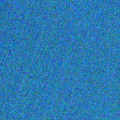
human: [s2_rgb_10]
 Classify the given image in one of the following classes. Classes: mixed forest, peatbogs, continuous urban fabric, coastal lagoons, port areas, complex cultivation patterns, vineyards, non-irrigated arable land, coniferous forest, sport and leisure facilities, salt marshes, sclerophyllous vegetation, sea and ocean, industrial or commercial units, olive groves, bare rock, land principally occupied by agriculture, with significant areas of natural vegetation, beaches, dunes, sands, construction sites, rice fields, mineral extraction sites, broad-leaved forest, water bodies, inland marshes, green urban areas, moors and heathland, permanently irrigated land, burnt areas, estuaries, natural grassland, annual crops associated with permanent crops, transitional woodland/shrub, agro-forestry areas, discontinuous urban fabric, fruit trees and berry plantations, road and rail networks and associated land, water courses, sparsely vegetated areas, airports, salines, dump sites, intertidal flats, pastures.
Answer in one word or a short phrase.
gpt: sea and ocean